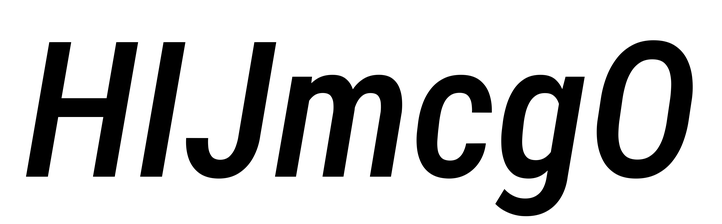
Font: Roboto-Italic_Condensed_Medium_Italic